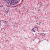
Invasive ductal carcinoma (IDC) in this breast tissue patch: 0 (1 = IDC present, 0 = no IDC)